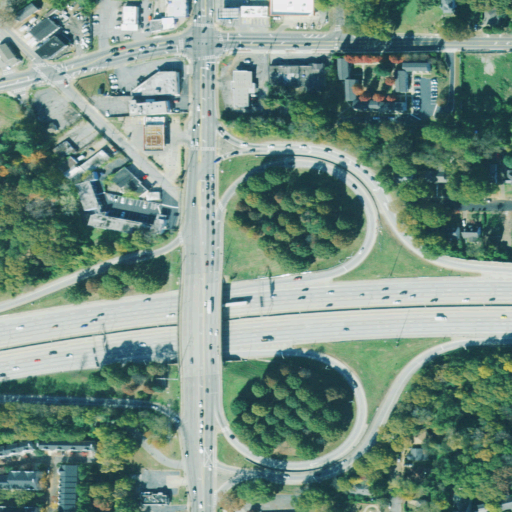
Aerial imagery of mountain in Georgia named Leggetts Hill containing high intensity development, medium intensity development, low intensity development, and open development